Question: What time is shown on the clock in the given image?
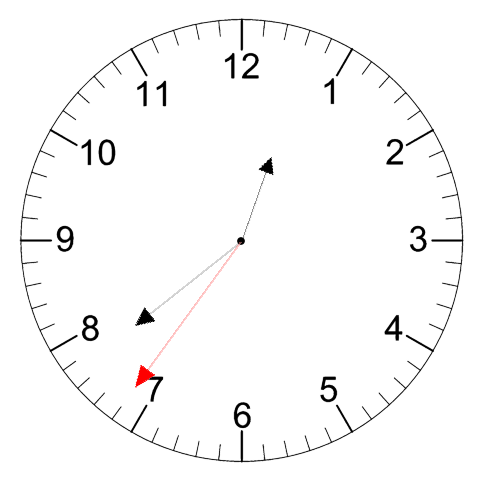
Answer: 12:38:36